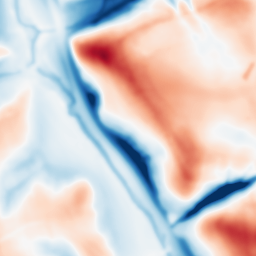
Category: multiscale
Decomposition family: dog_multiscale
Decomposition parameters: sigma_ratio: 1.6
n_scales: 5
base_sigma: 2
Upsampling method: cubic_mitchell
Upsampling parameters: scale: 8
Upsampling scale: 8